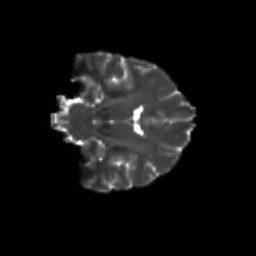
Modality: T2w
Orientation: coronal
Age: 24
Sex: female
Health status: healthy
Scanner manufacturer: siemens
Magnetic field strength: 3 T
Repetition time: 8.6 s
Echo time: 0.095 s